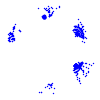
Particle: kaon